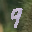
Label: 9